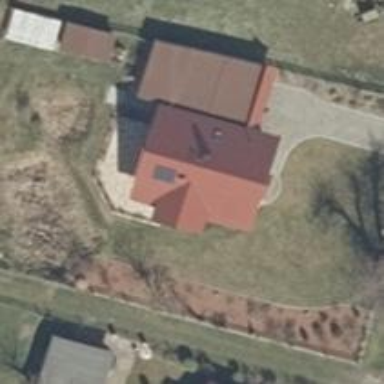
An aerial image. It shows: Gabled roof house.